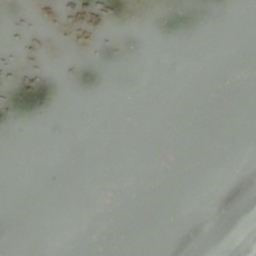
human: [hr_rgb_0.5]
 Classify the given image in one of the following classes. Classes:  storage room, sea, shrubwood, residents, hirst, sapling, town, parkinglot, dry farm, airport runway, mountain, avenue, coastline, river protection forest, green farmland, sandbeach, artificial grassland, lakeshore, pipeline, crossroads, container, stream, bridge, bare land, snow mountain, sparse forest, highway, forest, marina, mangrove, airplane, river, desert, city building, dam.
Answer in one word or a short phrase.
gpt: sandbeach